Question: How can I get rid of the box inside the red circle

code:
'''
data mydata;
input x y;
datalines;
1 2
3 4
1 5
3 2
;
run;
proc freq data=mydata;
tables x*y /nopercent norow nocol;
run;
'''
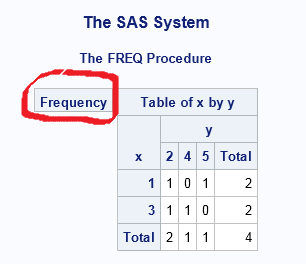
Answer: As always with SAS there are multiple paths to the desirred result.
If you are willing to step away from 'proc freq' you can achieve the required output using 'proc tabulate'. This provides a simpler (and more concise) solution and does not require digging through the long and often confusing 'proc template' documents.
'''
proc tabulate data = mydata;
/* Specify the variables to investigate */
class x y;
table
/* Put x in the rows suppress its title and add a total row */
x = "" all = "Total",
/* Put y in the columns, request a total, request frequency count*/
(y all = "Total") * n = "" /
/* Put "x" in the top left box */
box = "x"
/* Put 0 instead of missing */
misstext = "0";
run;
'''